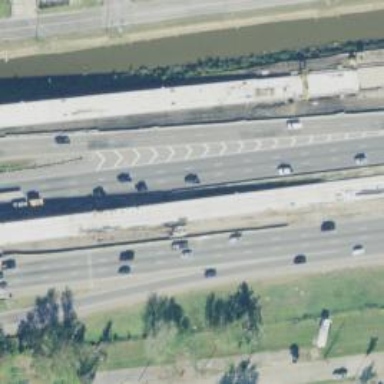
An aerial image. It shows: Bridge supported by piers.